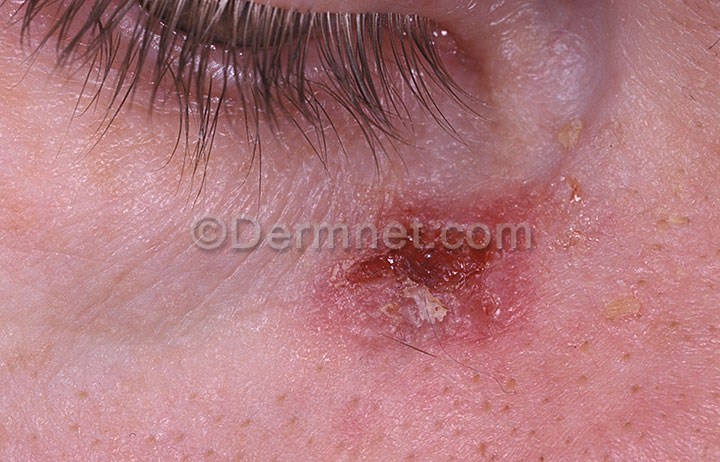
Disease: Actinic Keratosis Basal Cell Carcinoma and other Malignant Lesions